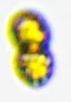
Label: Margalefidinium